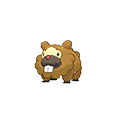
Pok\u00e9mon: bidoof